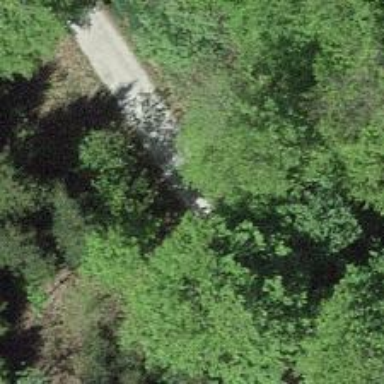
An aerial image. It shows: Gravel track with grade2 quality.